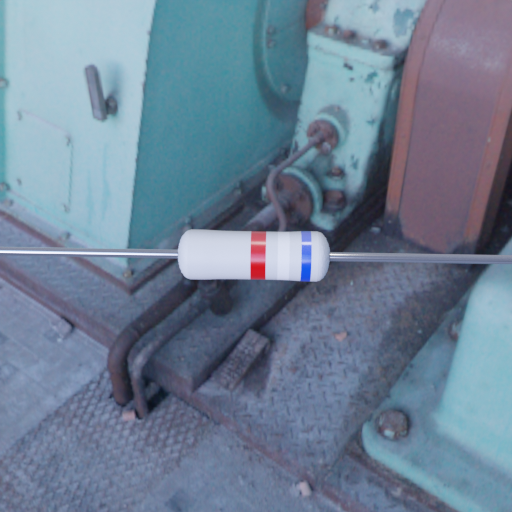
Resistor colour bands (in order): red, white, blue